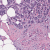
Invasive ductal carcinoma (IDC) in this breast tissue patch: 1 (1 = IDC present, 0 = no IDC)